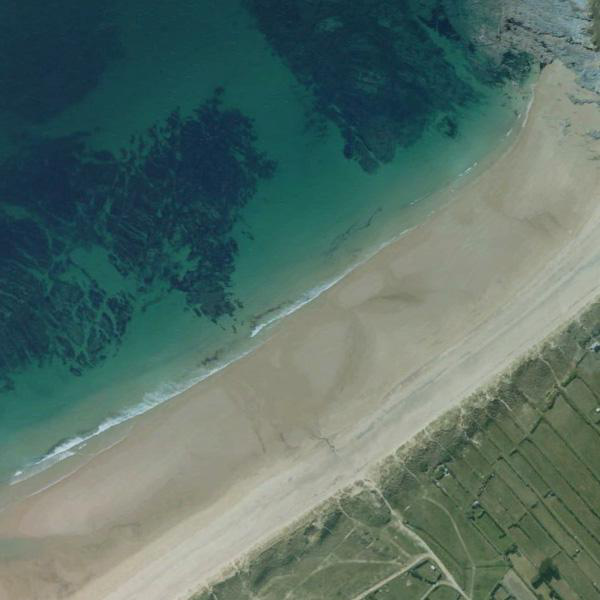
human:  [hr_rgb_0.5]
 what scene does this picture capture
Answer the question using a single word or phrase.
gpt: beach